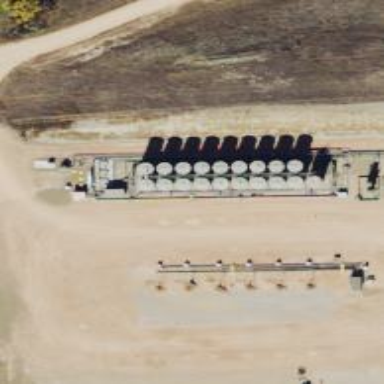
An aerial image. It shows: Storage tank that is man-made.